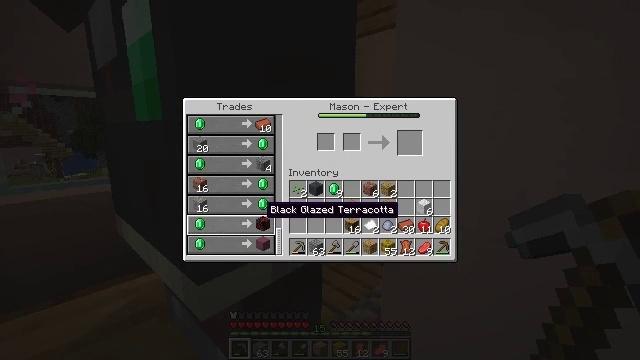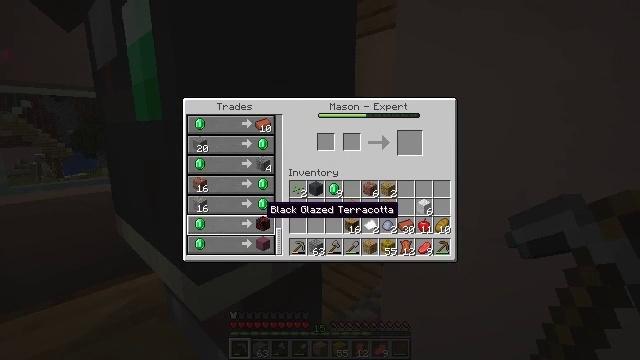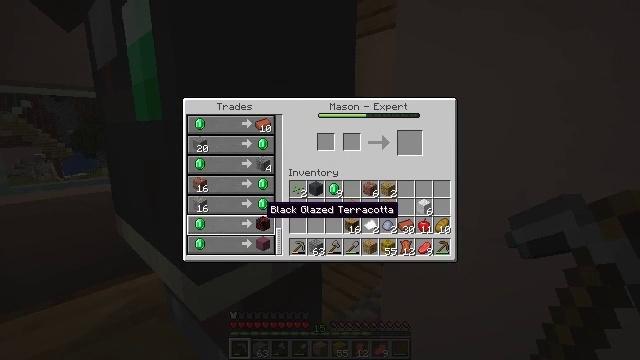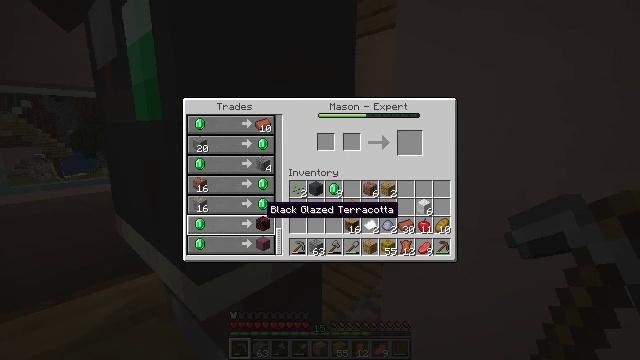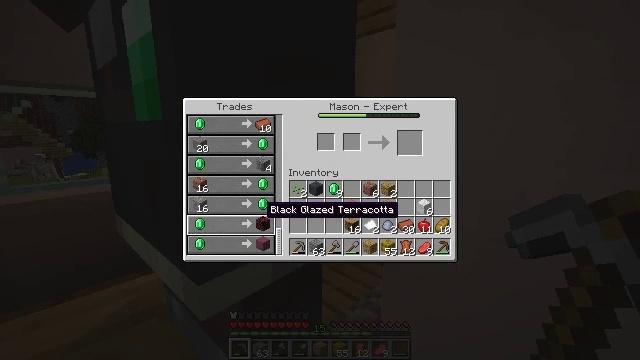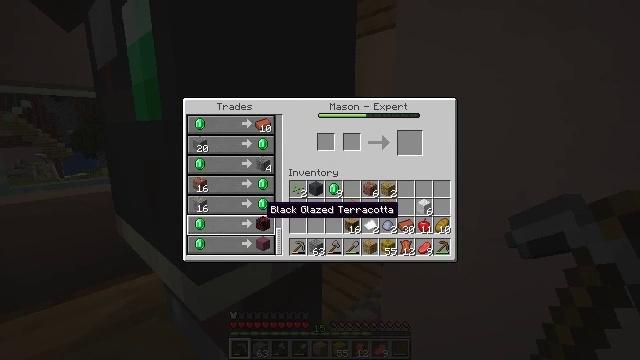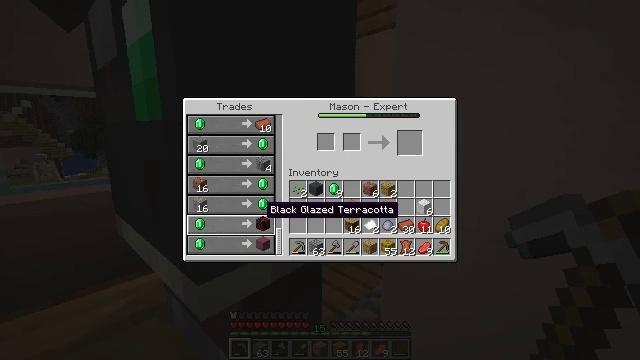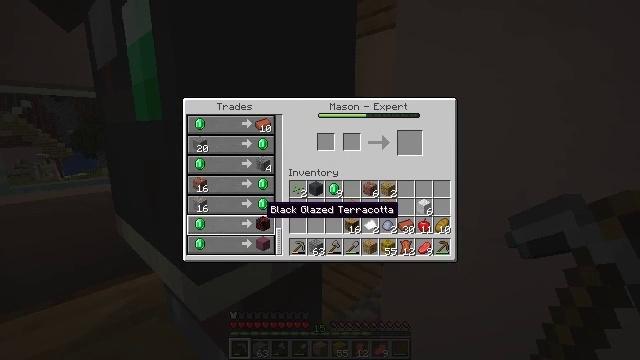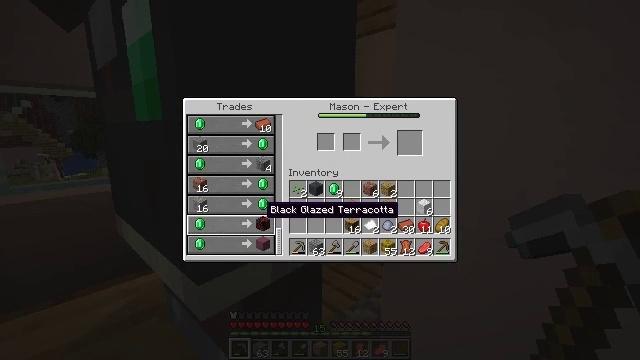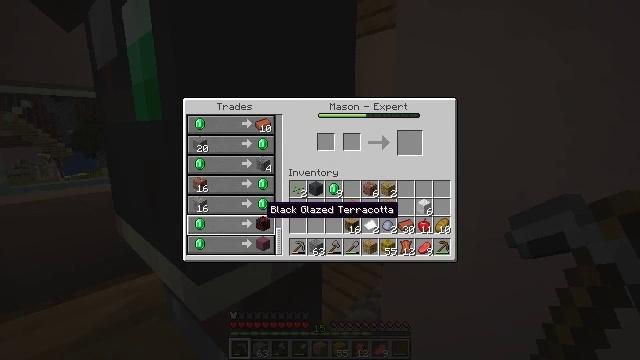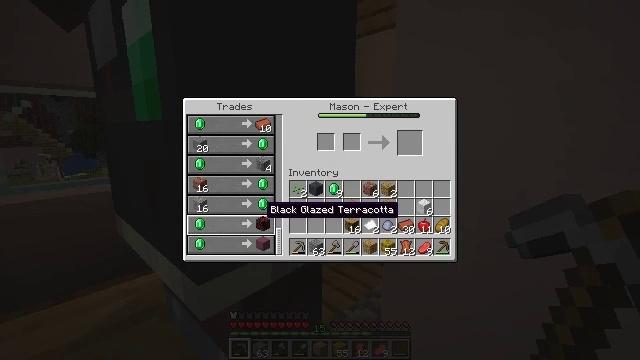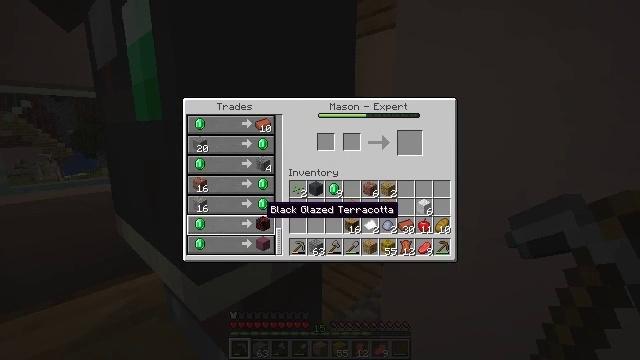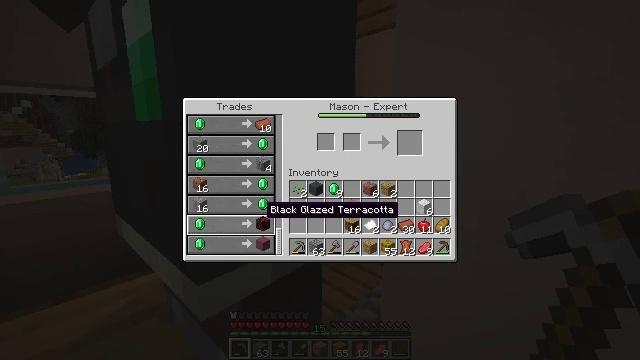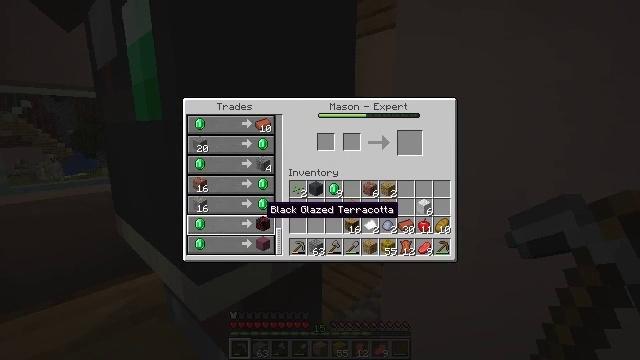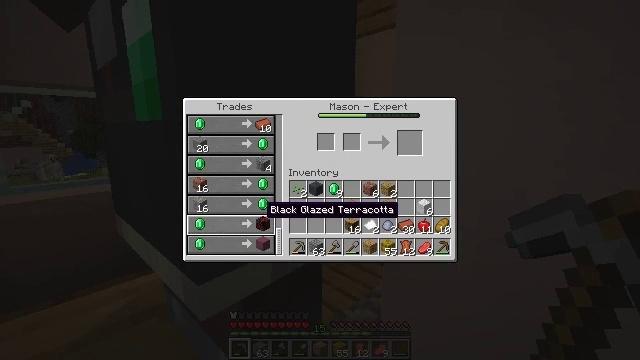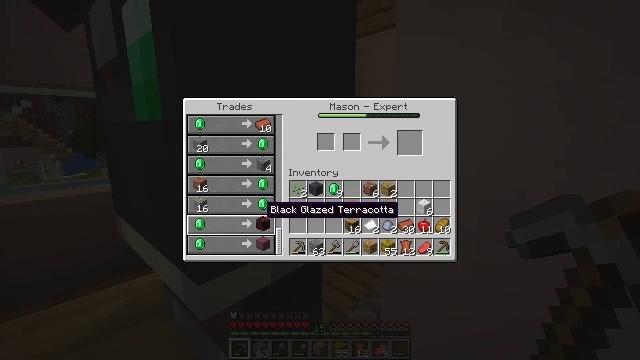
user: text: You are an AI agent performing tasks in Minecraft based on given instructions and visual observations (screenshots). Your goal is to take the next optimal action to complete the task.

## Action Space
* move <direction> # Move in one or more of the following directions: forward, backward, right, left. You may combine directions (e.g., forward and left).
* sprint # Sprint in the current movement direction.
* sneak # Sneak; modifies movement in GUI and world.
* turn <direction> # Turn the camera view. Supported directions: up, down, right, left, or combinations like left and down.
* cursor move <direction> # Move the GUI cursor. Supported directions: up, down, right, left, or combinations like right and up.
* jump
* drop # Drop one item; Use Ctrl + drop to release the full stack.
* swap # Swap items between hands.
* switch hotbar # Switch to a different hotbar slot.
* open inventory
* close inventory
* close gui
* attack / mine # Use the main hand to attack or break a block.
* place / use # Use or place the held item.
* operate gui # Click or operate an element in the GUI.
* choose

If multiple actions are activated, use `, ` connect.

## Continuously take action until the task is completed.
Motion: motion action
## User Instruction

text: Smelt a black glazed terracotta in the furnace.
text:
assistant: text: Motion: no_op
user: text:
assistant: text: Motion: no_op
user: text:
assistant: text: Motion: no_op
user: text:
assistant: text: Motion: no_op
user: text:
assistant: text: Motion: no_op
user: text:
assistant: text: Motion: no_op
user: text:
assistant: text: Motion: no_op
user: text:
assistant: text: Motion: no_op
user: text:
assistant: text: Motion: no_op
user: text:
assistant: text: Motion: no_op
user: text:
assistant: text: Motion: no_op
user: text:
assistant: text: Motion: no_op
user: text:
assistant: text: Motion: no_op
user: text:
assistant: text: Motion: no_op
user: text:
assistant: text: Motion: no_op
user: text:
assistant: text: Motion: no_op
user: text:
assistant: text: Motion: no_op
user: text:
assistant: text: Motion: no_op
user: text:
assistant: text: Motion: no_op
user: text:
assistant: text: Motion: no_op
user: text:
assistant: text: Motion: no_op
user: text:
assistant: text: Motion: no_op
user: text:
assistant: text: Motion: no_op
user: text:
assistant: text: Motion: no_op
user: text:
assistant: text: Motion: no_op
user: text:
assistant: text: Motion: no_op
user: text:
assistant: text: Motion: no_op
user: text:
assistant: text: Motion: no_op
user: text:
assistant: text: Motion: no_op
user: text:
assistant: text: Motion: no_op